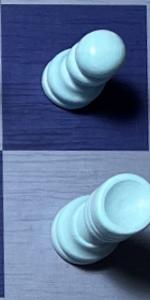
Label: Rook_White